Interaction volume radius: 5 \u00c5
Interaction volume height: 20 \u00c5
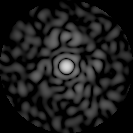
Disorder parameter: 0.8235